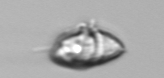
Label: Gyrodinium